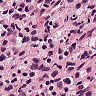
Metastatic tissue present: yes